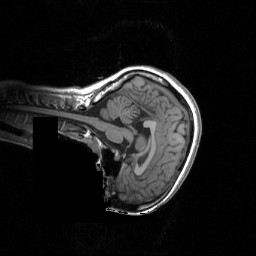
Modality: T1w
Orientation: sagittal